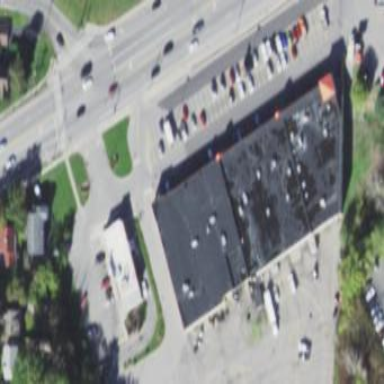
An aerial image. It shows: Retail area.